Question: This code persists a Company entity that has a HashSet of Activity.
'''
em.getTransaction().begin();
// De Morgen.
MediaGroup mediaGroupDM = new MediaGroup("De Persgroep", "Christian van Thillo", "Van Thillo Family");
HashSet<Activity> activities = new HashSet<>();
activities.add(new Activity("News paper"));
activities.add(new Activity("News website"));
activities.add(new Activity("Facebook opinion"));
Company deMorgen = new Company("De Morgen", "http://www.demorgen.be/", mediaGroupDM, activities);
em.persist(deMorgen);
em.getTransaction().commit();
'''
The result in the database is fine. A new table 'company_activities' is created with an id of the company and id's of activities as shown below.

But when I add another company which has the same activities, this exceptions gets thrown:
MySQLIntegrityConstraintViolationException: Duplicate entry '3' for key 'UK_9j7c1qdg3rnhjioqut33ki7pr'
I understand it doesn't want duplicates in the activities_id column but what I try to achieve is this:
The Company entity
'''
@Entity
public class Company{
@Id
@GeneratedValue
private long id;
@Column(unique = true)
private String name;
private String frontPageUrl;
private String domainUrl;
@OneToOne(cascade = CascadeType.ALL)
private MediaGroup mediaGroup;
@OneToMany(cascade = CascadeType.ALL)
private Set<Activity> activities = new HashSet<>(0);
'''
The Activity entity
'''
@Entity
public class Activity {
@Id
@GeneratedValue
private long id;
@Column(unique = true)
private String name;
private String description;
'''
I tried quite some configurations with the annotations. I also fetched the activities from the database and added them to the properties of the new company but no luck.
Test code Main:
'''
public class Main {
public Main() {
}
public static void main(String[] args) {
EntityManagerFactory emf = Persistence.createEntityManagerFactory("MediaObserver");
EntityManager em = emf.createEntityManager();
Seed.companies(em);
//emf.close();
}
}
'''
Test code Seed:
'''
public class Seed {
public static void companies(EntityManager em) {
init(em);
//reuseActivities(em);
}
private static void reuseActivities(EntityManager em) {
em.getTransaction().begin();
Company standaard = selectCompanyByName(em, "De Standaard");
Activity facebook = selectActivityByName(em, "Facebook opinion");
Activity newsWebsite = selectActivityByName(em, "News website");
standaard.getActivities().add(facebook);
standaard.getActivities().add(newsWebsite);
em.persist(standaard);
em.getTransaction().commit();
}
private static void init(EntityManager em) {
em.getTransaction().begin();
// De Morgen.
MediaGroup mediaGroupDM = new MediaGroup("De Persgroep", "Christian van Thillo", "Van Thillo Family");
HashSet<Activity> activities = new HashSet<>();
activities.add(new Activity("News paper"));
activities.add(new Activity("News website"));
activities.add(new Activity("Facebook opinion"));
Company deMorgen = new Company("De Morgen", "http://www.demorgen.be/", mediaGroupDM, activities);
em.persist(deMorgen);
// Standaard.
MediaGroup mediaGroupDS = new MediaGroup("Mediahuis", "Gert Ysebaert", "");
Company standaard = new Company("De Standaard", "http://www.standaard.be/", mediaGroupDS);
em.persist(standaard);
em.getTransaction().commit();
}
private static Company selectCompanyByName(EntityManager em, String companyName) {
Query query = em.createQuery("SELECT c FROM Company c " +
"WHERE c.name = :name");
query.setParameter("name", companyName);
return (Company) query.getSingleResult();
}
private static Activity selectActivityByName(EntityManager em, String activityName) {
Query query = em.createQuery("SELECT a FROM Activity a " +
"WHERE a.name = :name");
query.setParameter("name", activityName);
try {
return (Activity) query.getSingleResult();
} catch (NoResultException e) {
System.out.println(activityName + " not found");
return null;
}
}
}
'''
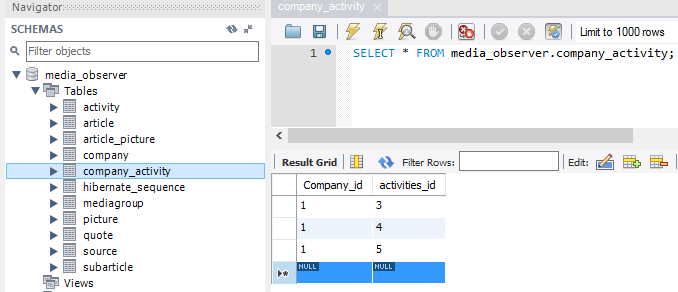
Answer: What you have here is a Many-to-many relationship, not a '@OneToMany' as you stated in your 'Company' entity. Try to define it as:
'''
@ManyToMany(cascade = CascadeType.ALL)
@JoinTable(name = "company_activity",
joinColumns = {@JoinColumn(name = "company_id")},
inverseJoinColumns = {@JoinColumn(name = "activity_id")})
private Set<Activity> activities = new HashSet<>(0);
'''